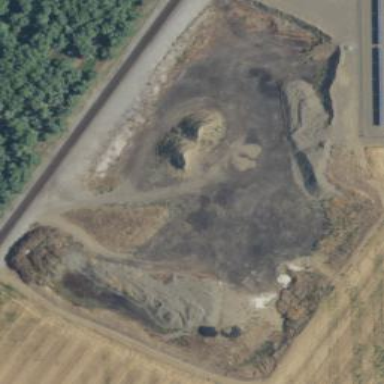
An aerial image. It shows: Quarry area.